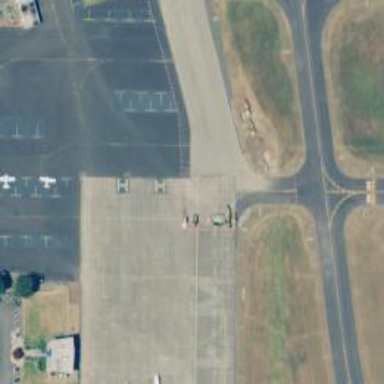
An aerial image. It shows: Image of taxiway at airport.